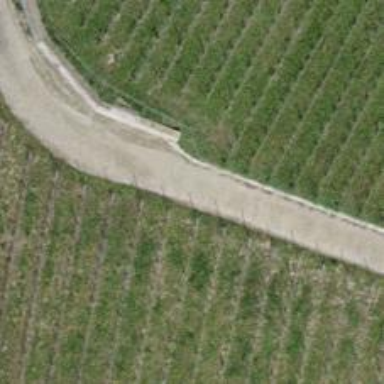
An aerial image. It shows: Agricultural track with grade1 surface.